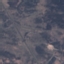
Label: HerbaceousVegetation